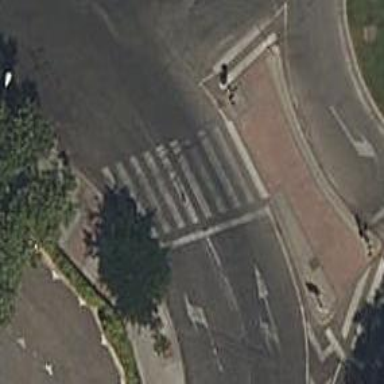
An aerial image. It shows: Asphalt footway with traffic signals at crossing.